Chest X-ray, PA view. Patient: 50 years old, sex M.
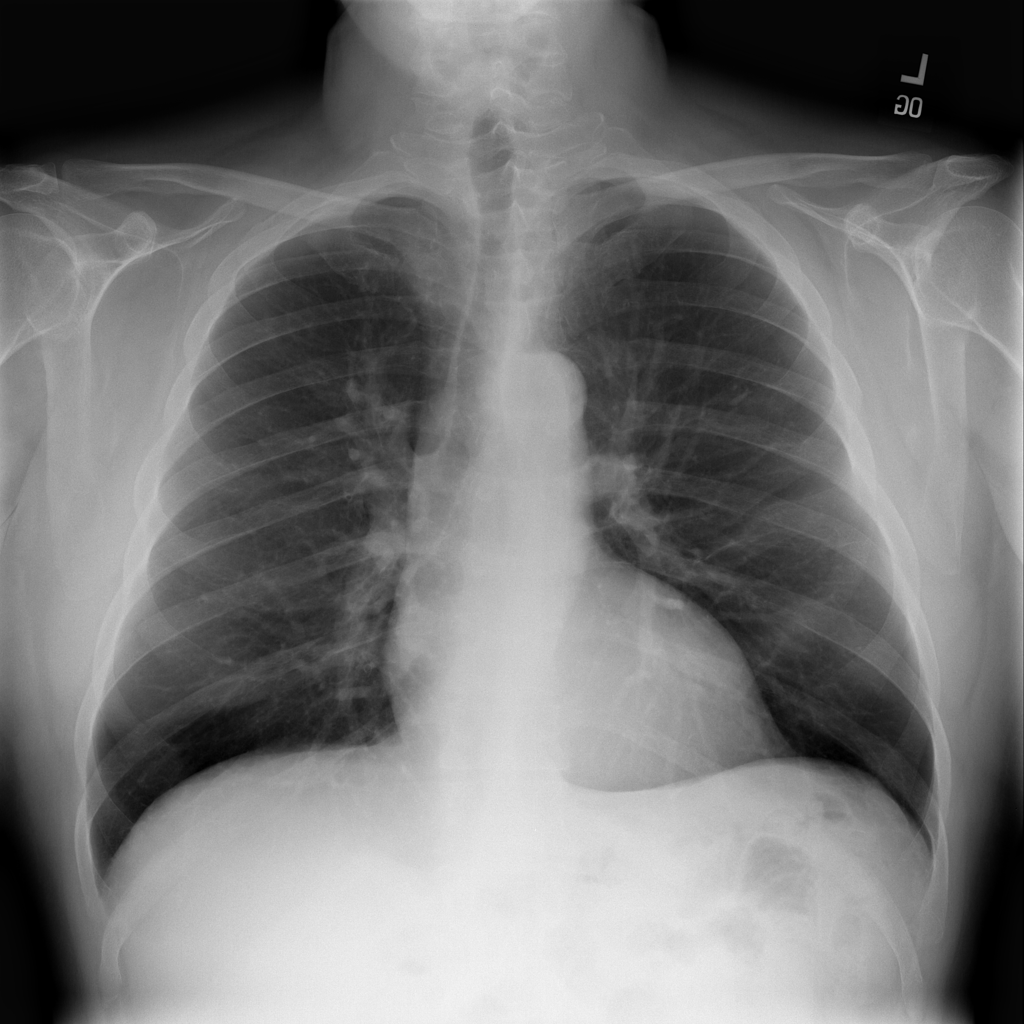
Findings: Fibrosis